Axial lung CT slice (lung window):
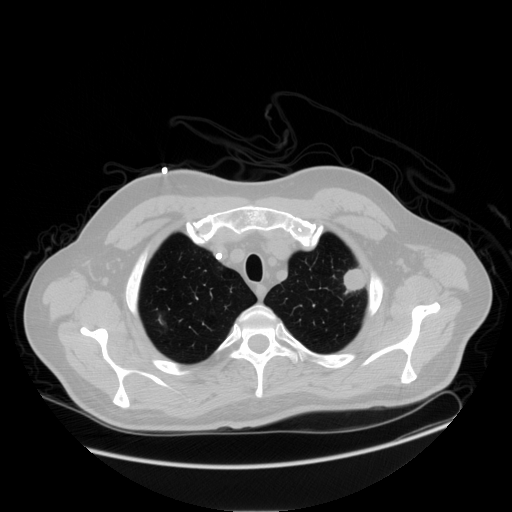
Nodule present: yes
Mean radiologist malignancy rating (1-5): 4.25